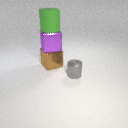
small gray metal cylinder in front of large brown metal cube